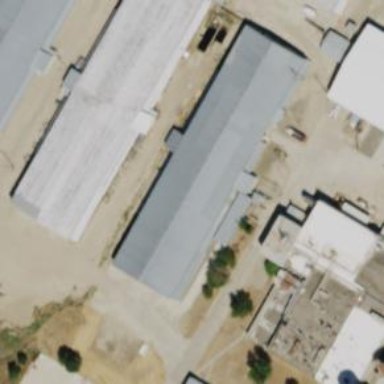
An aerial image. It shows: Warehouse.